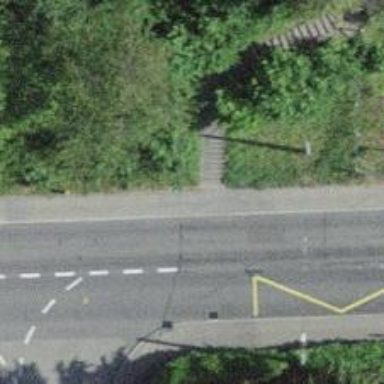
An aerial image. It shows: Kerb serving as barrier.